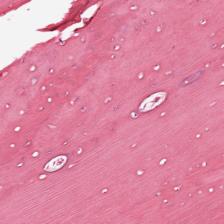
Label: Non-Tumor